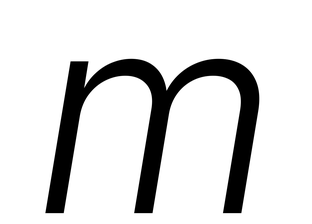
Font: Inter-Italic_Light_Italic